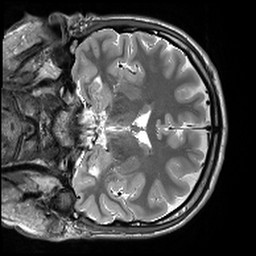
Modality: T2w
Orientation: coronal
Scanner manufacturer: siemens
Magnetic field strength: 3 T
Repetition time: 10.64 s
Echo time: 0.05 s